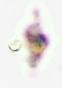
Label: Detritus